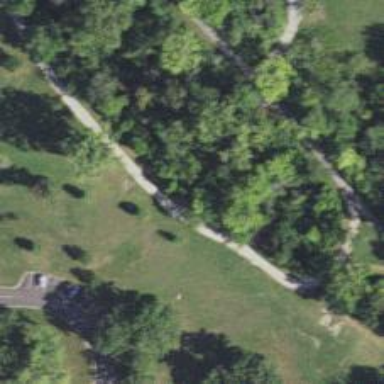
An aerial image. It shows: Path leading to bridge.